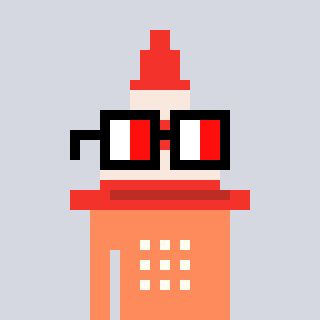
a pixel art character with square glasses with black frames and red eyes, a cone-shaped head and a peachy-colored body on a cool background